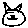
Label: cat